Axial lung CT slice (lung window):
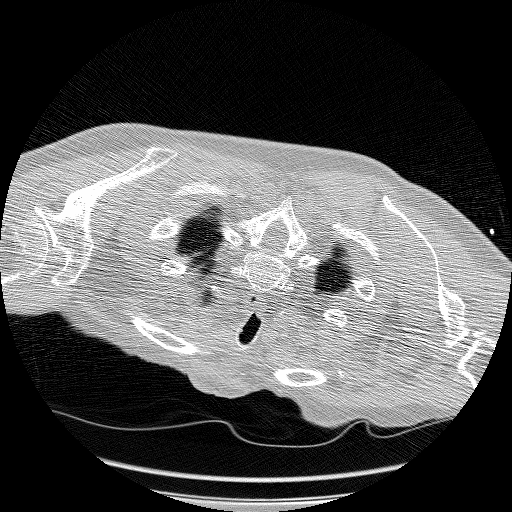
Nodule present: no